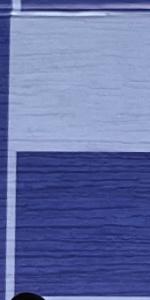
Label: Empty